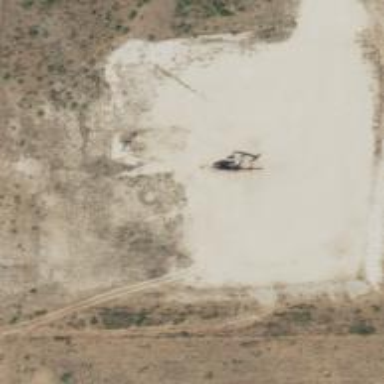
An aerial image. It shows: Petroleum well.